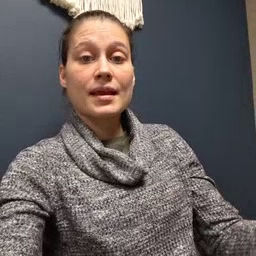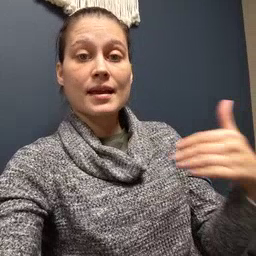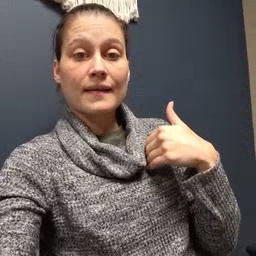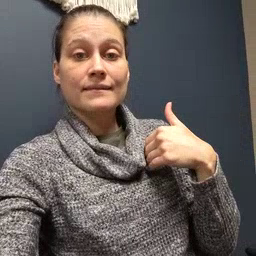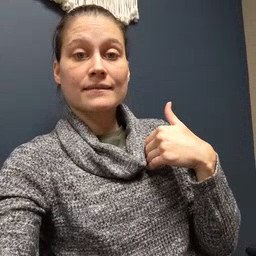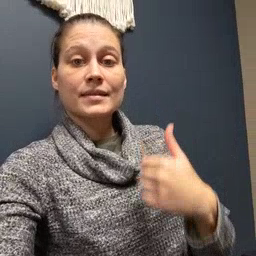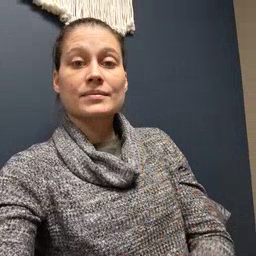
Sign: have